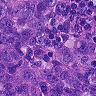
Metastatic tissue present: yes